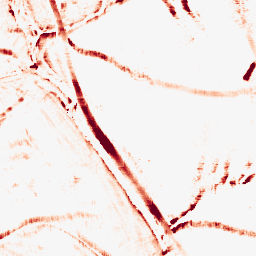
Category: morphological
Decomposition family: morphological_square
Decomposition parameters: operation: opening
size: 10
Upsampling method: bicubic
Upsampling parameters: scale: 4
Upsampling scale: 4